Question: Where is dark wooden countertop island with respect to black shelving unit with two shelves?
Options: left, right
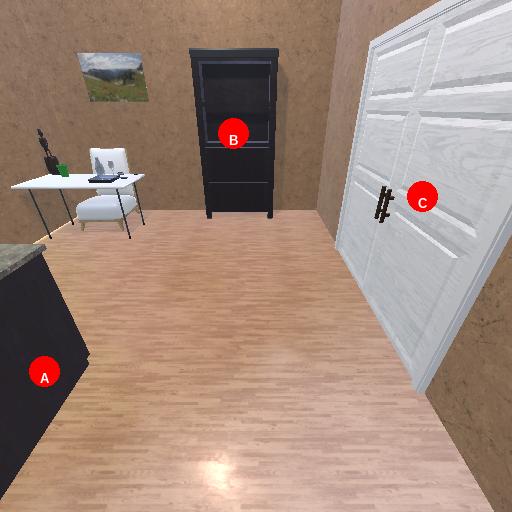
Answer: left